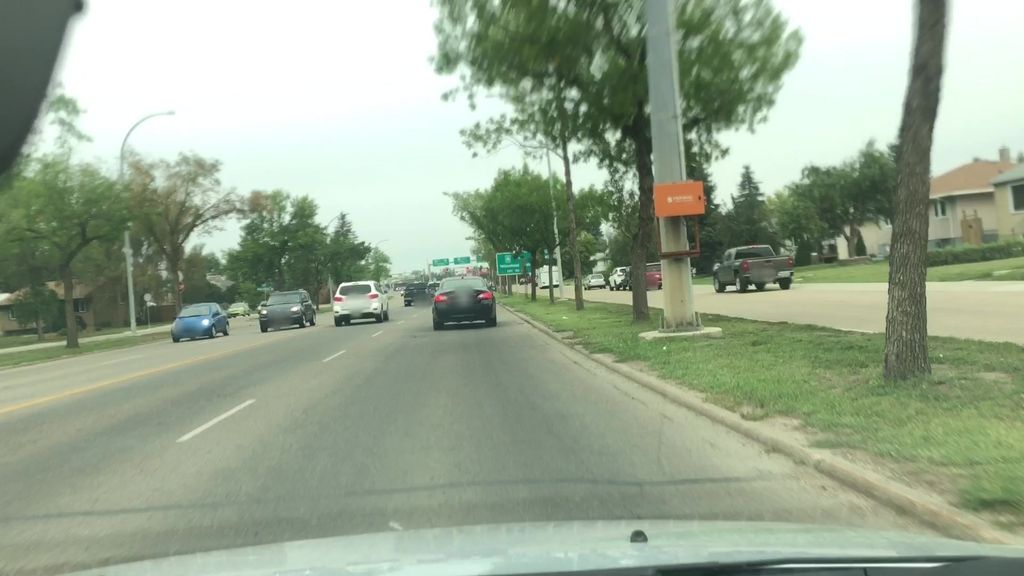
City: edmonton